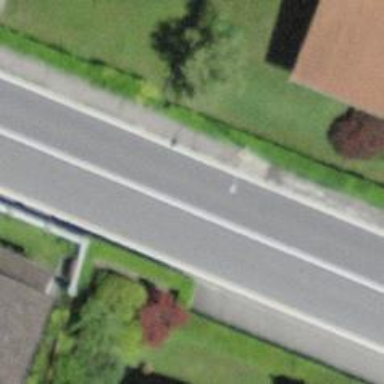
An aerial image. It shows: Asphalt sidewalk along the footway.